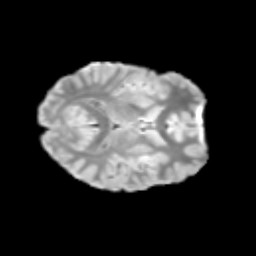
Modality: T2w
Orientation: axial
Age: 13
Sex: male
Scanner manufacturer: siemens
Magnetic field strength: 3 T
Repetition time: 3.8 s
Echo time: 0.07 s